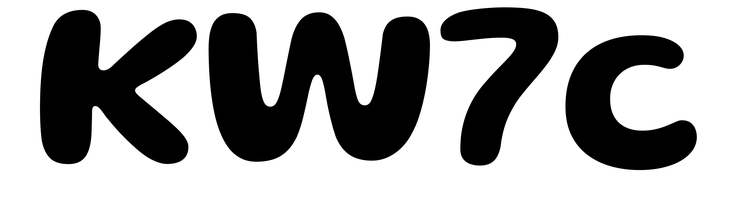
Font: Gluten_SemiBold